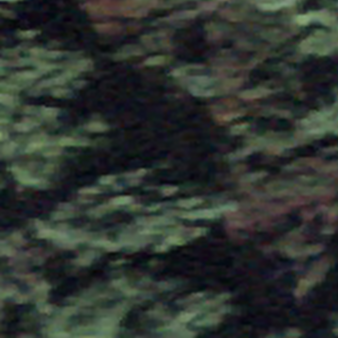
Label: other